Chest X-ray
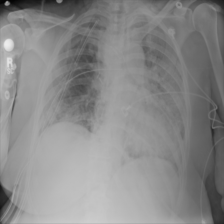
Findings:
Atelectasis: negative
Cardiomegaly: negative
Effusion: negative
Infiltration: positive
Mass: negative
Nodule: negative
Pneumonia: negative
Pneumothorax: positive
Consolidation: positive
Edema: negative
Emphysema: negative
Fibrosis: negative
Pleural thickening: negative
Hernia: negative